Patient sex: M
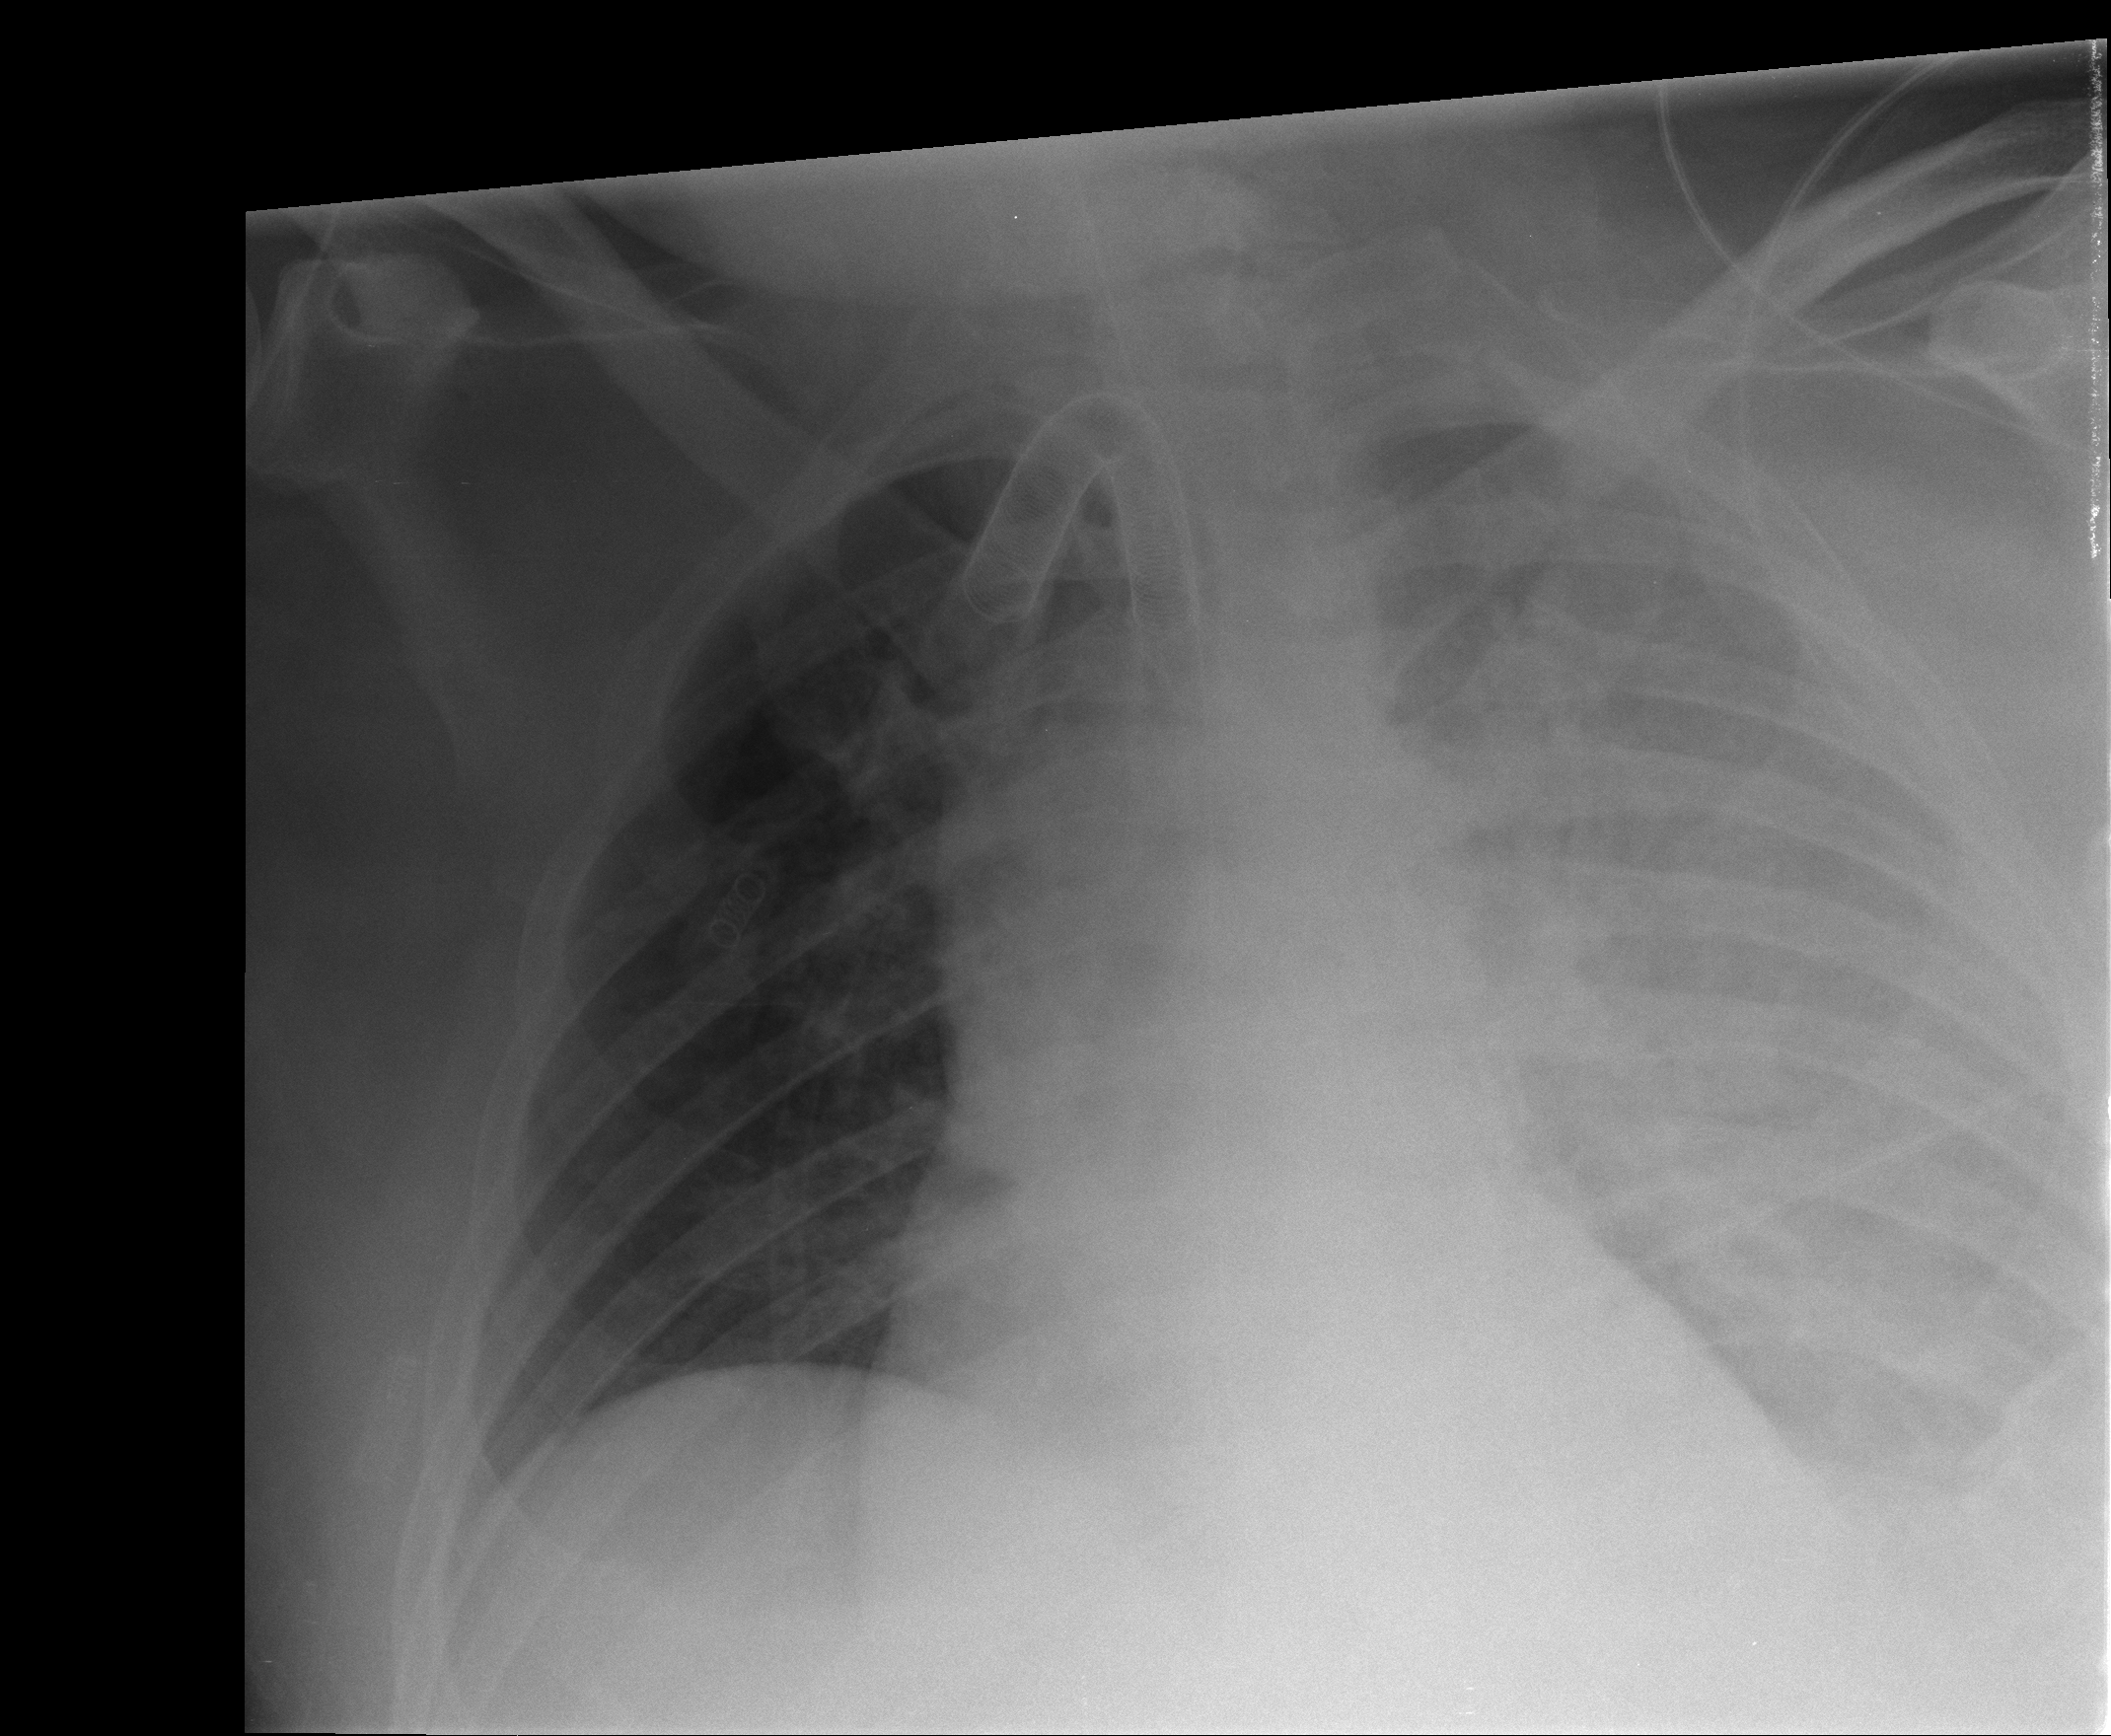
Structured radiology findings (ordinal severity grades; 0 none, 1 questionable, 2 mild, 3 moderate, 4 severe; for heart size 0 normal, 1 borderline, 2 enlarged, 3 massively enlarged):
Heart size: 2
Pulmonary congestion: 0
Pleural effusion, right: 0
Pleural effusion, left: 0
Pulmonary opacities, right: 0
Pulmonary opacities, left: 3
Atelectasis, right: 0
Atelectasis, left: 0